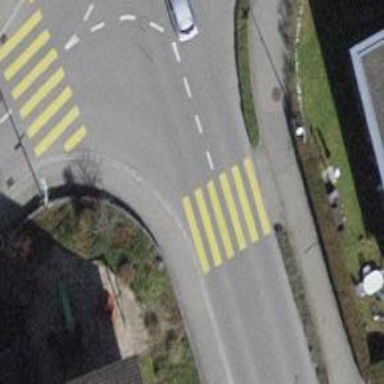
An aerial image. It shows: Marked footway crossing with visible markings.